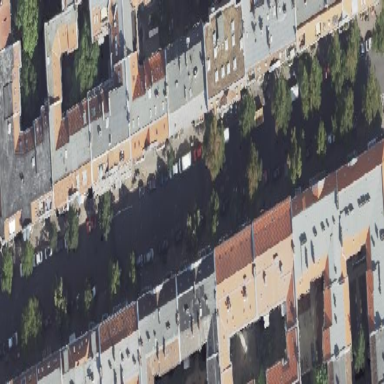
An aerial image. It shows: Asphalt surface in residential road area.